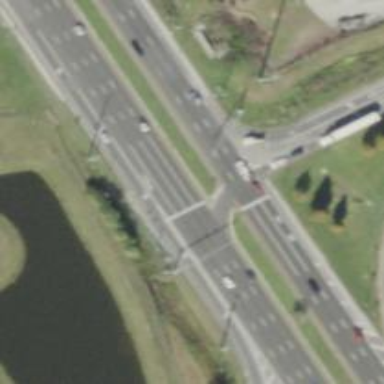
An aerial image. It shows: Solid stop line on the road marking.